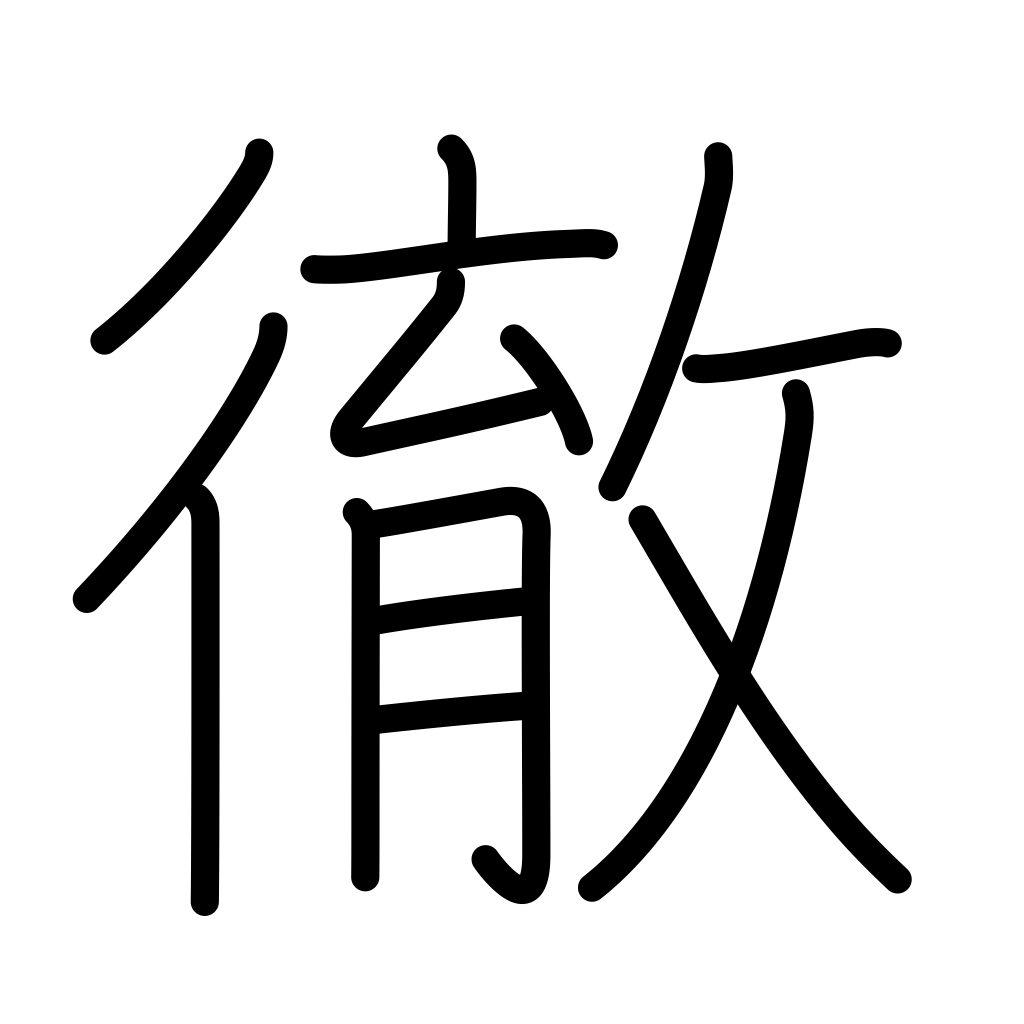
Meaning: penetrate, clear, pierce, strike home